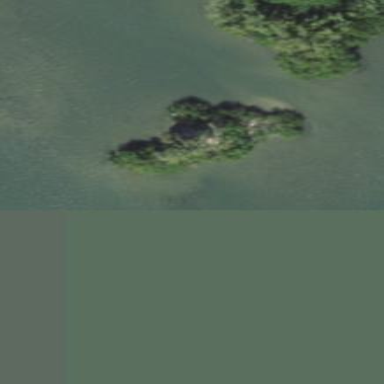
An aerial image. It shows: Islet.